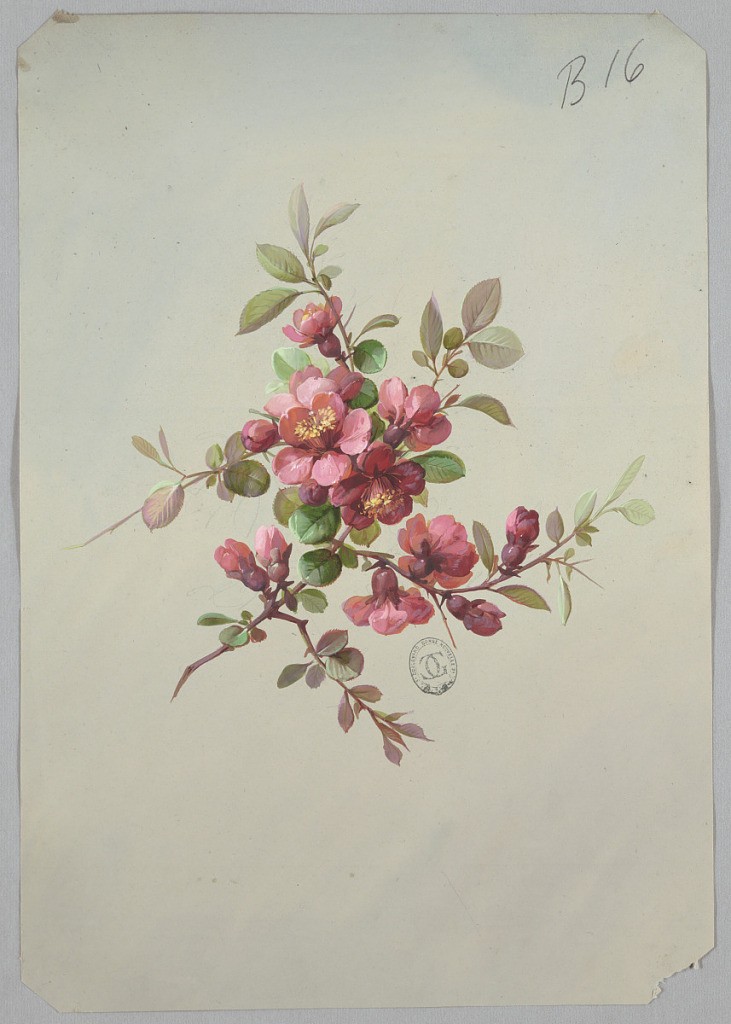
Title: Design for Wallpaper and Textiles: Flowers
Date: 19th century
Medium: Brush and gouache on cream paper
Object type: Drawing
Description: Cluster of pink and red blossoms and blooms surrounded by foliage at center of page.